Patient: sex M, age 57
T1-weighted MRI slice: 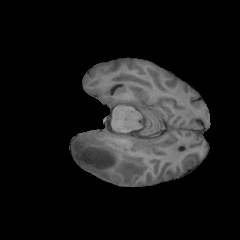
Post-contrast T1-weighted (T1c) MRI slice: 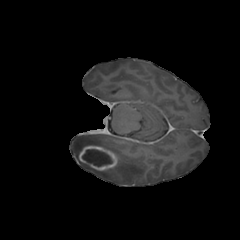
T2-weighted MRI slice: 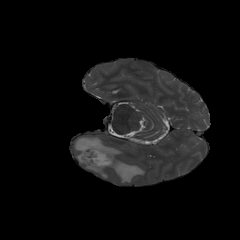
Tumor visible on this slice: yes
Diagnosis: Glioblastoma, IDH-wildtype
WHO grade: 4